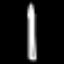
Label: pencil